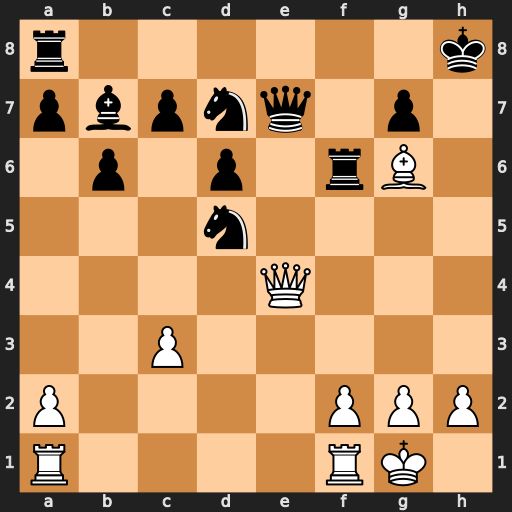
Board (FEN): r6k/pbpnq1p1/1p1p1rB1/3n4/4Q3/2P5/P4PPP/R4RK1
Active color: w
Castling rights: -
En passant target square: -
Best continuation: Qh4+ Kg8 Qh7+ Kf8 Qh8#